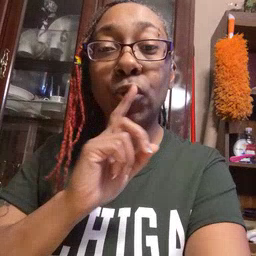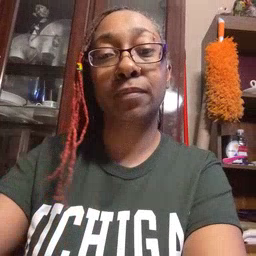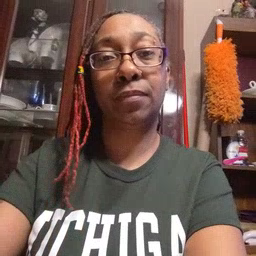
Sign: shhh